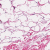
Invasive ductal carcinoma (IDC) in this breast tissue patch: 0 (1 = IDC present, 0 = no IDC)